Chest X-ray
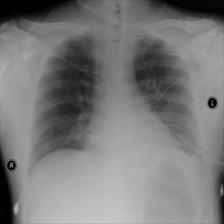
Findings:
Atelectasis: negative
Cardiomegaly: negative
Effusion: negative
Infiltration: negative
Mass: negative
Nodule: negative
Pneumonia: negative
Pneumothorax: negative
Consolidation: negative
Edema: negative
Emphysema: negative
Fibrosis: negative
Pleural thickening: negative
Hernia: negative